Field crop: maize
Growth stage: 2
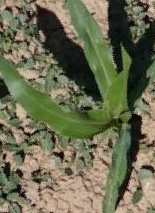
Species: maize